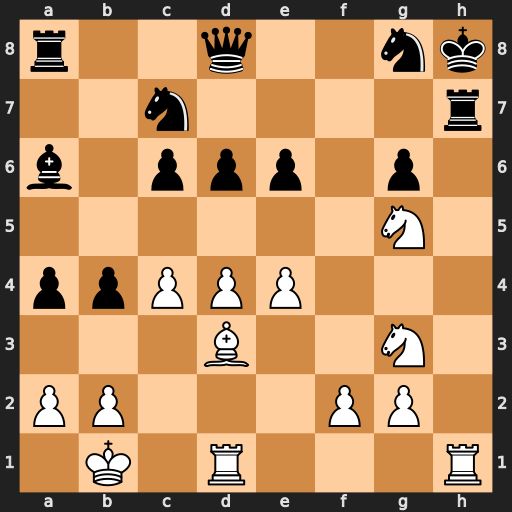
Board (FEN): r2q2nk/2n4r/b1ppp1p1/6N1/ppPPP3/3B2N1/PP3PP1/1K1R3R
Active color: w
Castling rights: -
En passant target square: -
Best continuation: Rxh7#